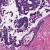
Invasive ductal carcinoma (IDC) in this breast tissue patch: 1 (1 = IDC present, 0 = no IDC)